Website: crate-barrel
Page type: payment
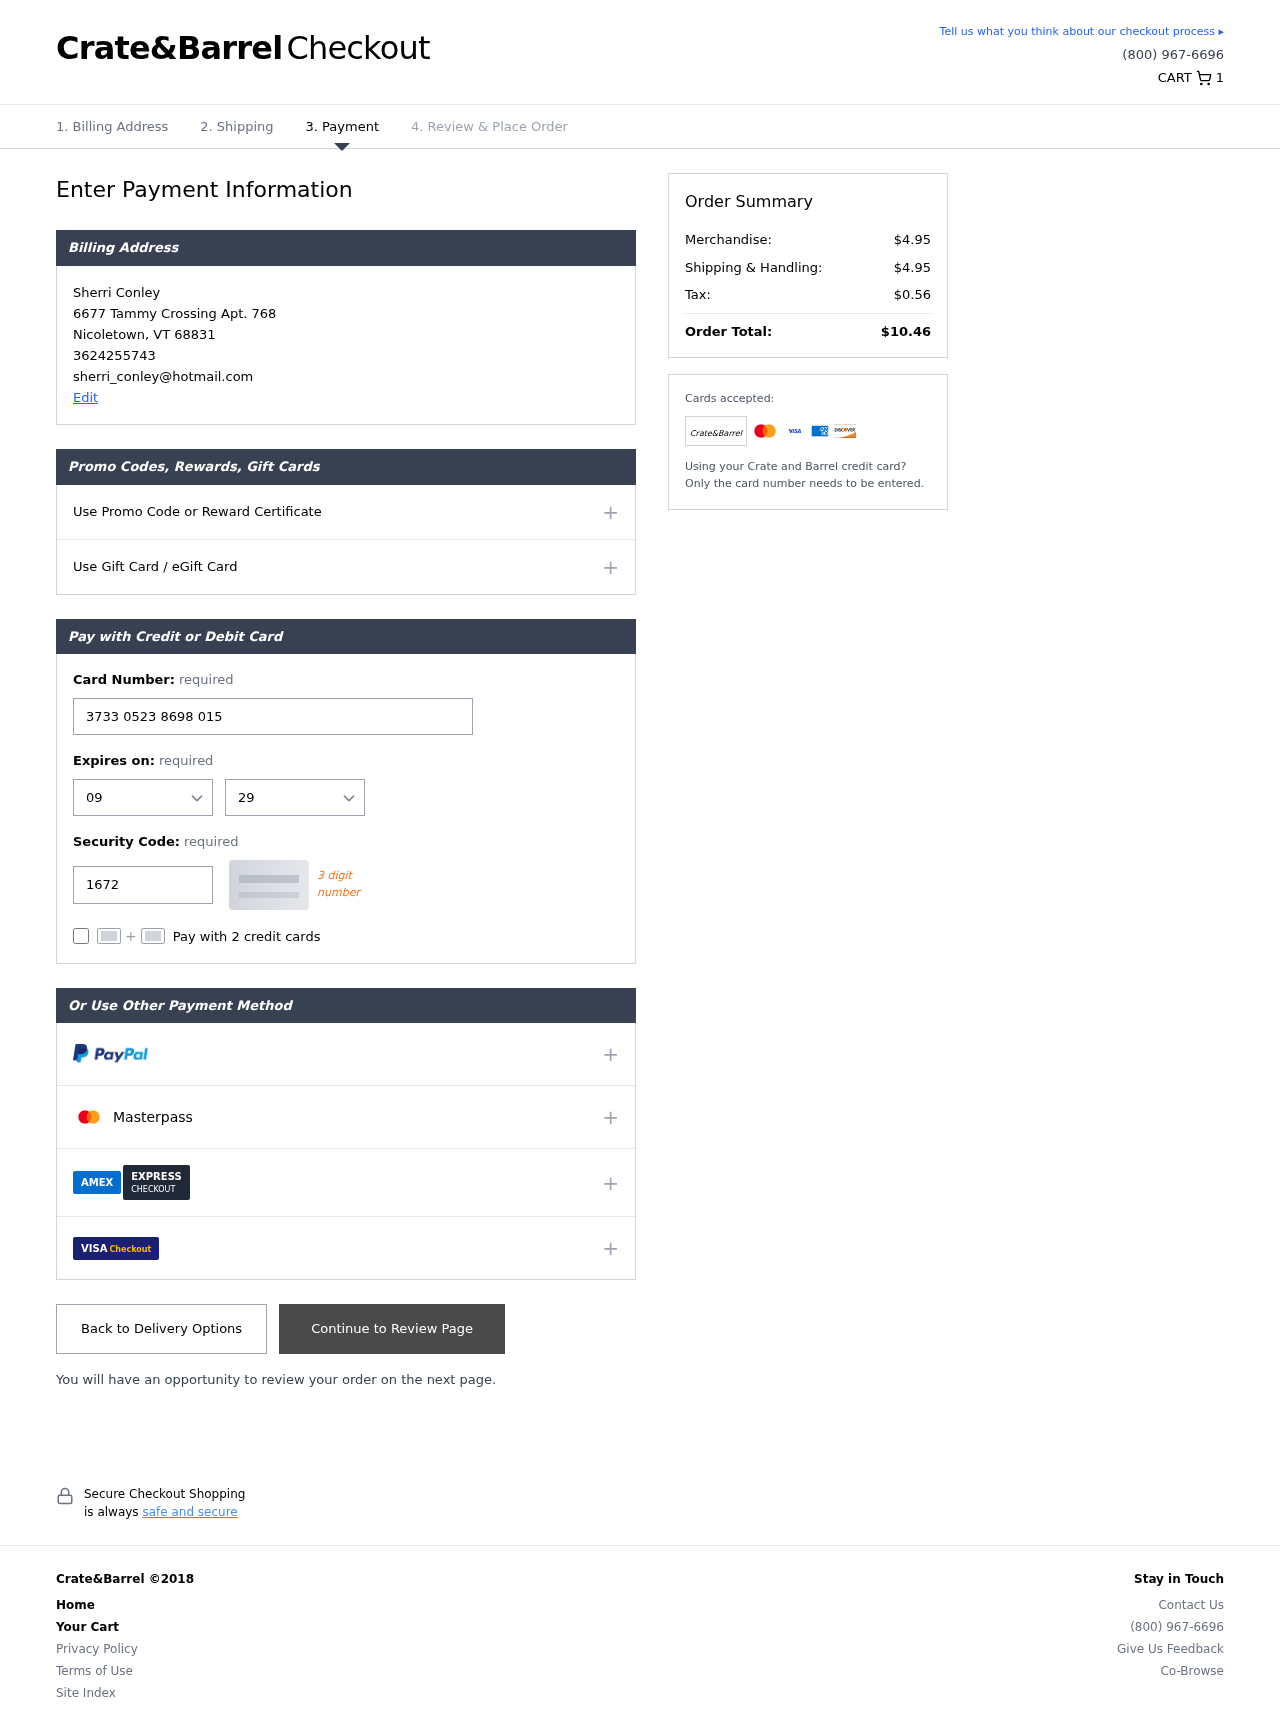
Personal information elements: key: PII_CARD_CVV
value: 1672
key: PII_CARD_EXPIRY_MONTH
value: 09
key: PII_CARD_EXPIRY_YEAR
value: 29
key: PII_CARD_NUMBER
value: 3733 0523 8698 015
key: PII_CITY
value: Nicoletown
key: PII_EMAIL
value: sherri_conley@hotmail.com
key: PII_FULLNAME
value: Sherri Conley
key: PII_PHONE
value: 3624255743
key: PII_POSTCODE
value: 68831
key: PII_STATE_ABBR
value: VT
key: PII_STREET
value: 6677 Tammy Crossing Apt. 768
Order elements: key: ORDER_NUM_ITEMS
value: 1
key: ORDER_SUBTOTAL
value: $4.95
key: ORDER_SHIPPING_COST
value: $4.95
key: ORDER_TAX
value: $0.56
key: ORDER_TOTAL
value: $10.46